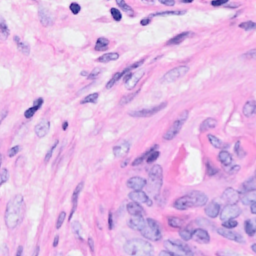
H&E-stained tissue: Breast